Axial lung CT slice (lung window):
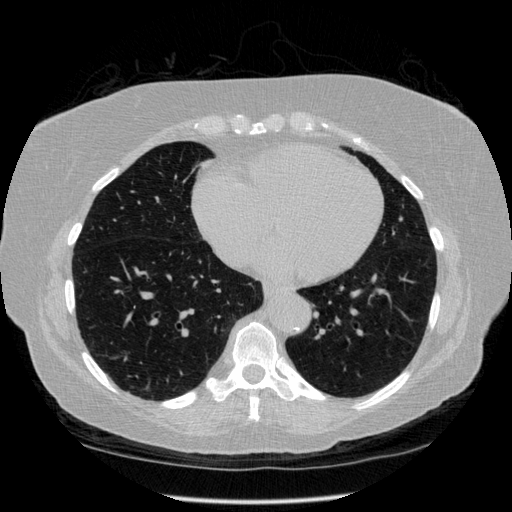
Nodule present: no